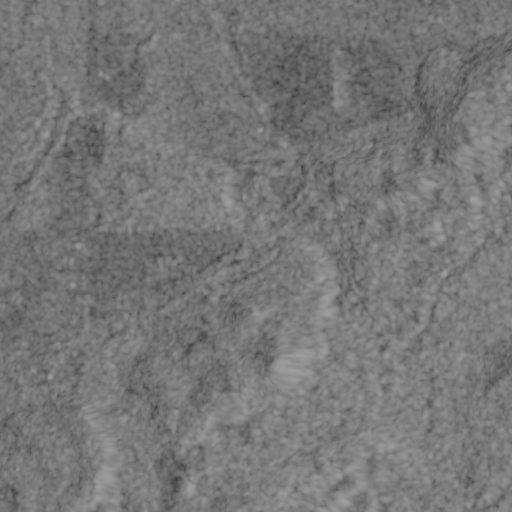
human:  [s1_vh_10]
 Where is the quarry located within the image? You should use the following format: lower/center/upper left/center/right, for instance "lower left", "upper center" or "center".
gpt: The quarry is located in the upper left of the image.
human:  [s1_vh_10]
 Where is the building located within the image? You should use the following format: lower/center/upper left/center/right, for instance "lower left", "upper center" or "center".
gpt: The building is located in the lower center of the image.
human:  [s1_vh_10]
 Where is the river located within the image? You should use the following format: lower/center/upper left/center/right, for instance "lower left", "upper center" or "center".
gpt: The river is located in the left of the image.
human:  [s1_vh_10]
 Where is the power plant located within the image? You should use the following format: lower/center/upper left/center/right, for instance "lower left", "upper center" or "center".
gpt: There is no power plant in the image.

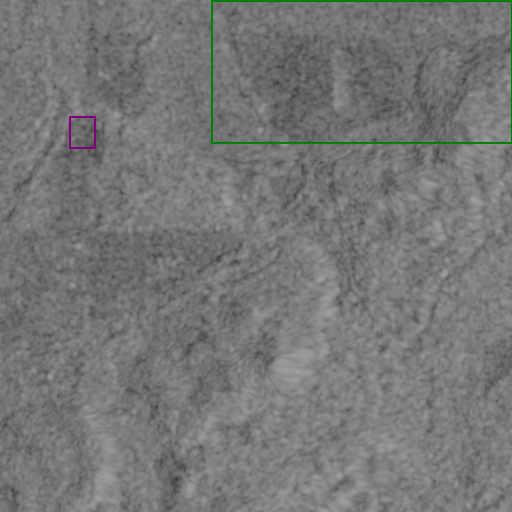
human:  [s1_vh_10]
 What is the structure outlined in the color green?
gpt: The structure outlined in green is a crop field.
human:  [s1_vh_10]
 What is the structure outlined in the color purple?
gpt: The structure outlined in purple is a quarry.
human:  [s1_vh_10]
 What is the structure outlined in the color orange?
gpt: There is no orange outline.